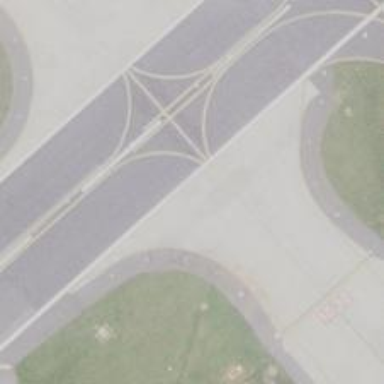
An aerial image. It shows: Image of taxiway at airport.